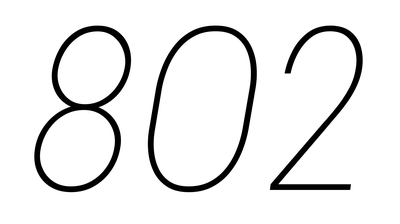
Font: Roboto-Italic_Condensed_Thin_Italic